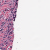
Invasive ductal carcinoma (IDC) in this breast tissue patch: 1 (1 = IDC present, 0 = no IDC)